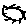
Label: sun